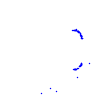
Particle: kaon